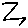
Label: zigzag